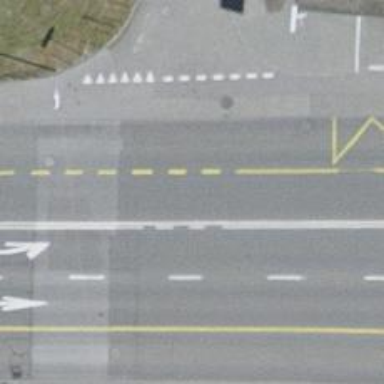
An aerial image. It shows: Road with "give way" sign.